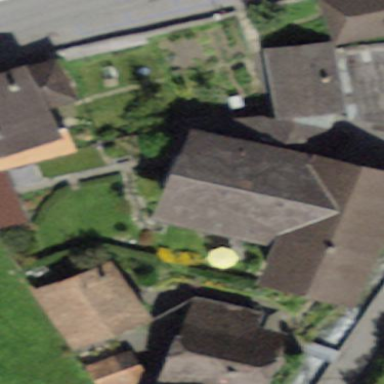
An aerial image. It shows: Residential building.